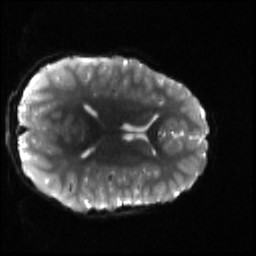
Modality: sbref
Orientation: axial
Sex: male
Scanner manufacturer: siemens
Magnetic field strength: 3 T
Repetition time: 5 s
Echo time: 0.07 s